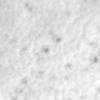
Label: no_change